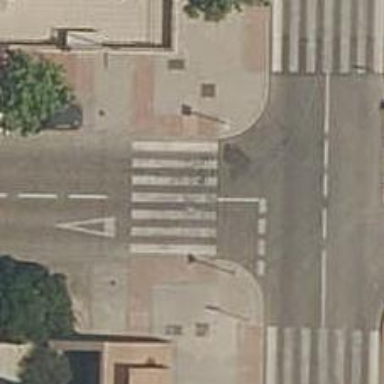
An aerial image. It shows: Uncontrolled crossing on the road.